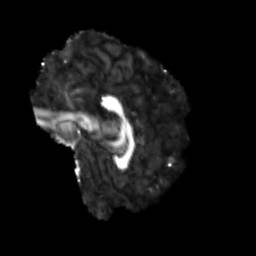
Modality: FA
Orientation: sagittal
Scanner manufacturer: siemens
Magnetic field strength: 3 T
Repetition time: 3.6 s
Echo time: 0.092 s